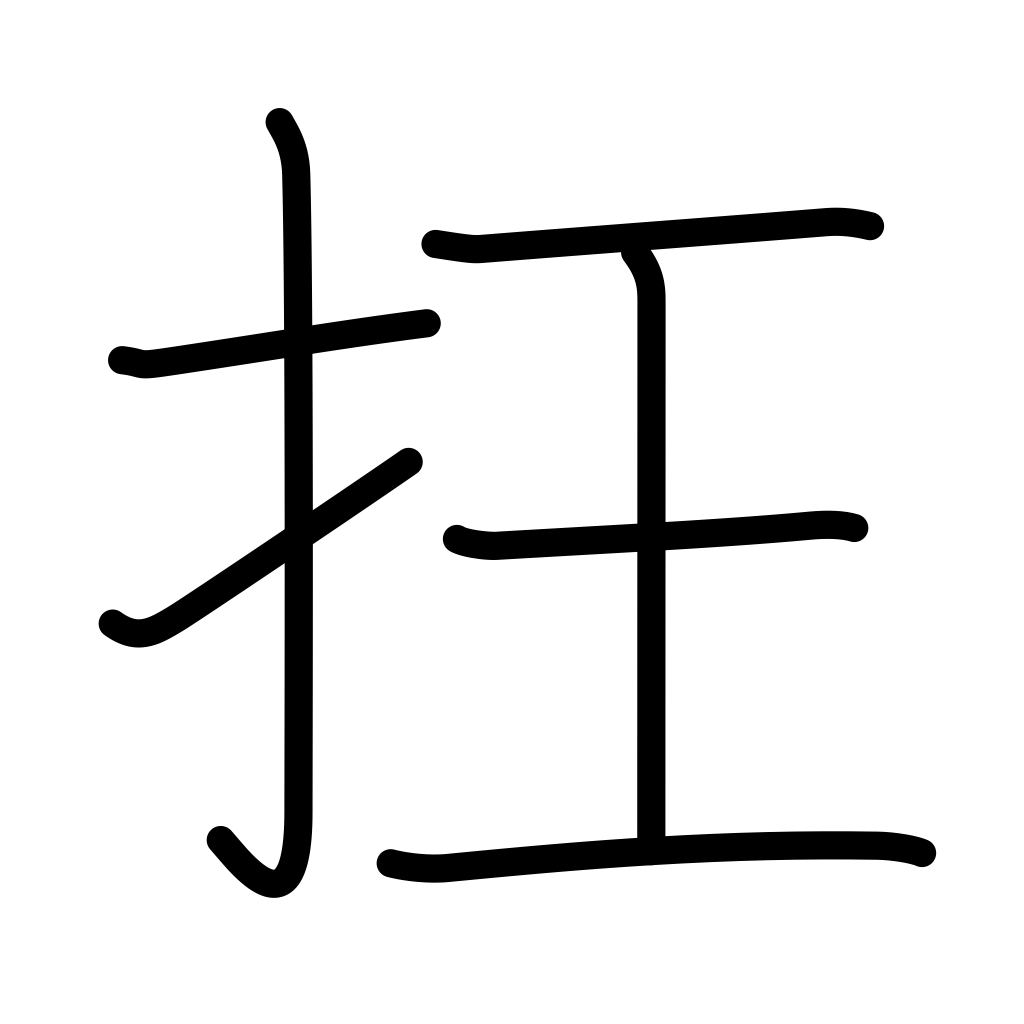
Meaning: disorder